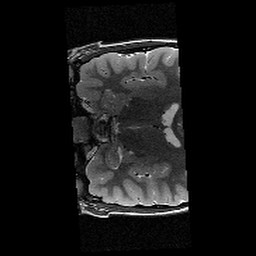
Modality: T2w
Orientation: coronal
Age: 10
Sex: female
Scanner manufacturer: siemens
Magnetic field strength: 3 T
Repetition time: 9.23 s
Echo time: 0.067 s